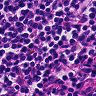
Metastatic tissue present: no